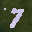
Label: 7